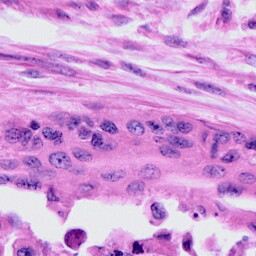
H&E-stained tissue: Cervix